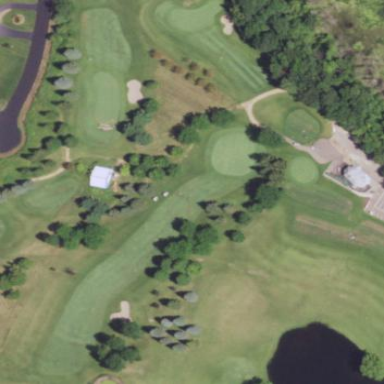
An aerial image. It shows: Scenic golf fairway.